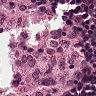
Metastatic tissue present: no